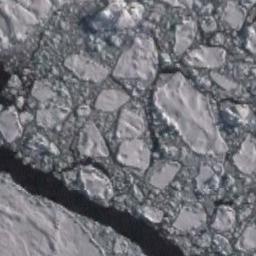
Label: sea_ice